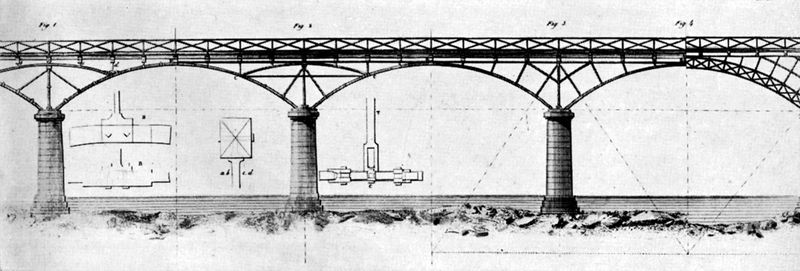
Titel: Pont des Arts, Paris
Künstler: Louis-Alexandre De Cessart
Standort: Paris (EU - F - Ile-de-France)
Schlagwörter: wasser, weiß, fluss, grau, pfeiler, schwarz, skizze, zeichnung, masse, architektur, stein, brücke, figur, schrift, bogen, querformat, metall, geländer, bögen, eisen, übergang, technik, schnitt, schwarzweiß, entwurf, eisenbahn, eisenbahnbrücke, konstruktion, fachwerk, plan, grund, stahl, träger, streben, details, aufriss, bauplan, brückenpfeiler, statik, verbindungen, beischrift, stützpfeiler, stahlkonstruktion, bolzen, gründung, pfieler, tragwerk, maßlinien, maasse